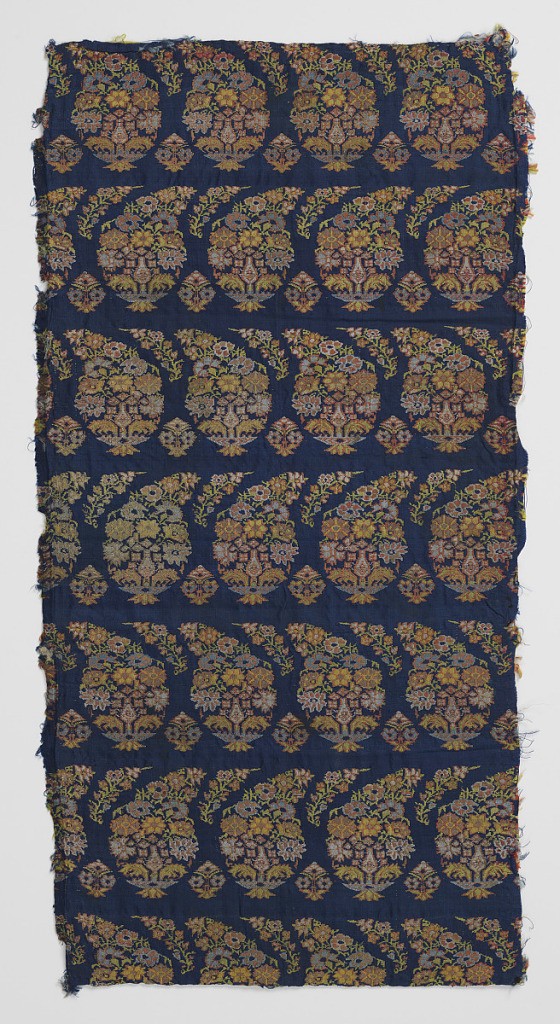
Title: Textile
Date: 1800–1850
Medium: silk Technique: twill weave with continuous supplementary weft patterning Label: silk twill weave with continuous supplementary weft patterning
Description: Pattern of horizontal rows of floral botehs in multicolor on blue ground